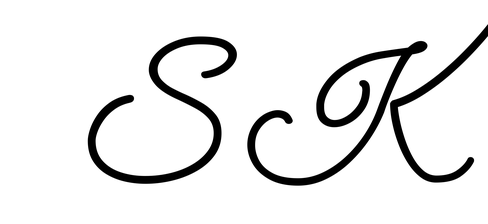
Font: MeowScript-Regular